Question: I'm using default web2py datetime picker in SQLFORM:
'''
form = SQLFORM.factory(
Field(
'date',
'datetime',
[...]
),
[...]
)
'''
Widget which I get with this:

It looks pretty OK, but I want to have time always with '00' minutes (like 1:00, 2:00 and so one). Is there some way to configure it to prevent user selecting minutes number other than '00'?
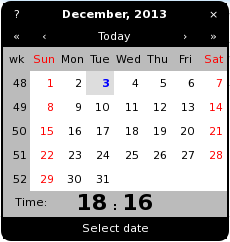
Answer: I don't think the default datetime picker has that option. Instead, you might be better off defining a standard string field type and using an alternative datetime picker that includes the functionality you need.